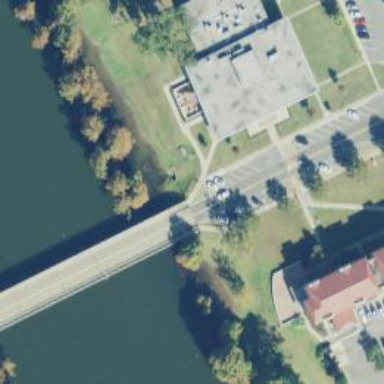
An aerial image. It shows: Footway bridge.